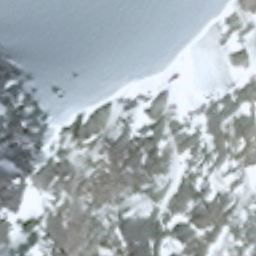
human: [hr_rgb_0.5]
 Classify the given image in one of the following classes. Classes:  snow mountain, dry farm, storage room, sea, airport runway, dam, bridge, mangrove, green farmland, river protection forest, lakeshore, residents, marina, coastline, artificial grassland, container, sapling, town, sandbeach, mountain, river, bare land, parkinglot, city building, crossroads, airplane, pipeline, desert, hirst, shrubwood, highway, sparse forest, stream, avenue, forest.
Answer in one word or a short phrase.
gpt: snow mountain